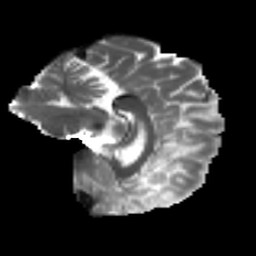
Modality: T2w
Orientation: sagittal
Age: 36
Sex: female
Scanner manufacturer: ge
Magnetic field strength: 3 T
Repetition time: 7.8 s
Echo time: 0.0606 s